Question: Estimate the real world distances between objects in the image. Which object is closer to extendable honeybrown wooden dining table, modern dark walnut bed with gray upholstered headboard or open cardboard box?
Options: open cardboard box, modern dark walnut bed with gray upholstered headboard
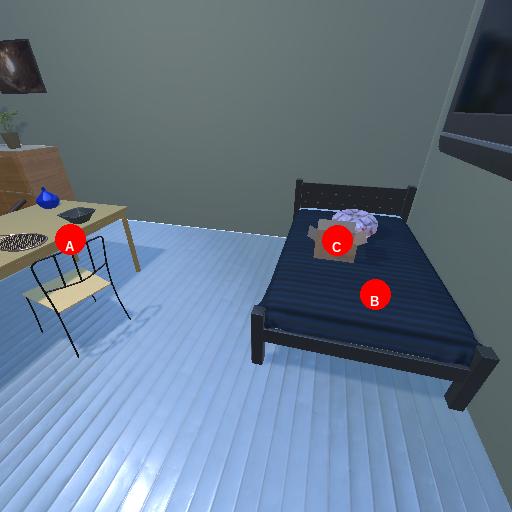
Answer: open cardboard box